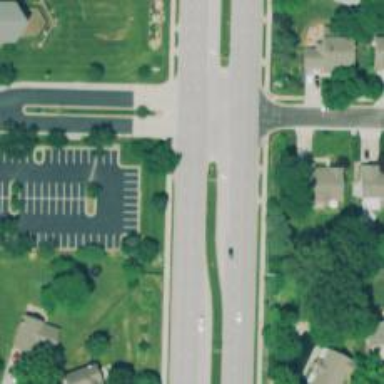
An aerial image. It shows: Dash road marking.